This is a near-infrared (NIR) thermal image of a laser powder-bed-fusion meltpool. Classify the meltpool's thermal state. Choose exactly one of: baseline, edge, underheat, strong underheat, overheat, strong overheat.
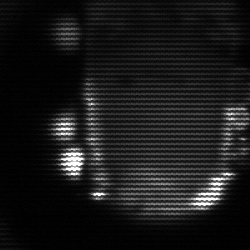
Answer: baseline